Aerial crown-view tile of a tropical tree (Barro Colorado Island, Panama), acquired 20250317:
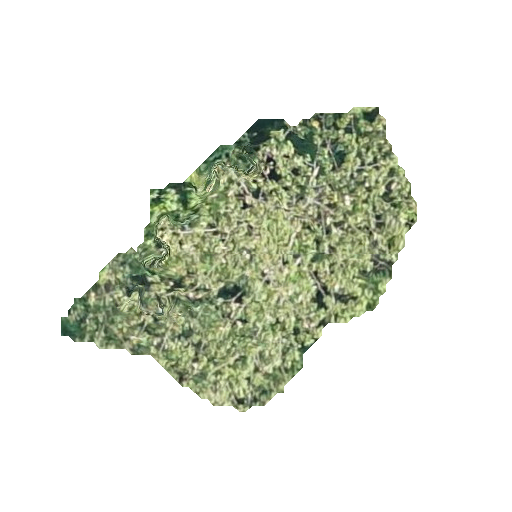
Species: Ochroma pyramidale
GBIF accepted scientific name: Ochroma pyramidale
Crown area: 93.0 m²